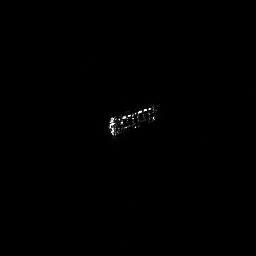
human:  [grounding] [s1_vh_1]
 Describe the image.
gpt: In the satellite image, there is  <ref>1 large ship </ref> <box>[[41, 39, 62, 53, 0]]</box> located at center.